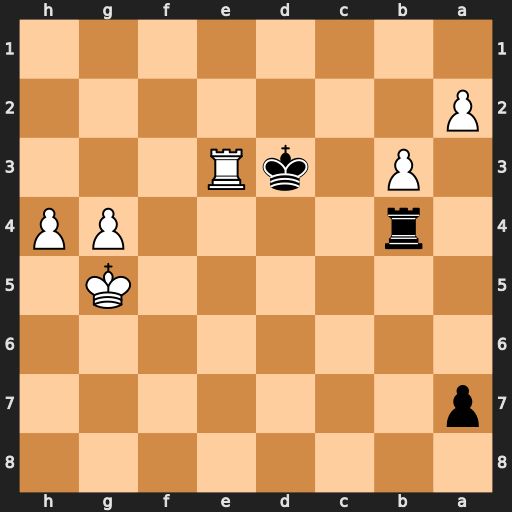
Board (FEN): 8/p7/8/6K1/1r4PP/1P1kR3/P7/8
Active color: b
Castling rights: -
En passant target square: -
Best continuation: Kxe3 h5 Kf3